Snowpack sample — Rabbit Ears Pass, Jackson County, Colorado, USA (12/17/25, 1:08 PM MST)
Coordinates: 40.387, -106.625
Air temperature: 34 °F
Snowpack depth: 46 cm
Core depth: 20 cm
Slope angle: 6°, slope face: 165°
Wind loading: medium
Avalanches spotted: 0
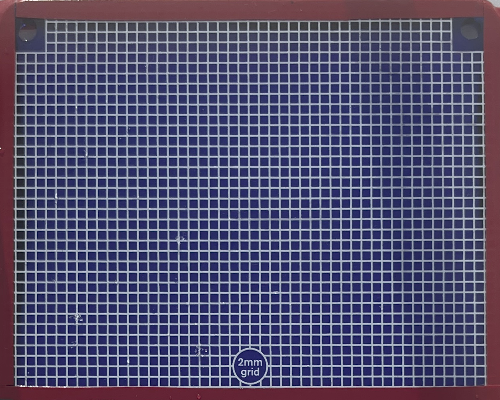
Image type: profile
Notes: No avalanches spotted nearby, although collected in a meadowy area with minimal risk on this face of the pass.